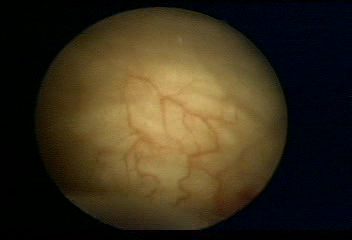
Modality: WLC
Class: Normal mucosa
Bladder cancer association: No